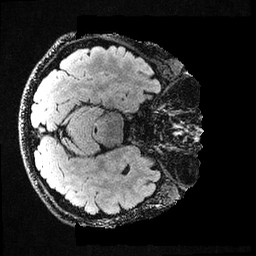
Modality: FLAIR
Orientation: axial
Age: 63
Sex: female
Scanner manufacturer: ge
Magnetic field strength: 3 T
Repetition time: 4.802 s
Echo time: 0.1158 s